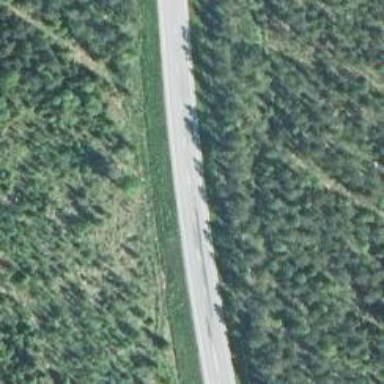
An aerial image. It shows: Asphalt road classified as trunk highway.